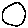
Label: circle